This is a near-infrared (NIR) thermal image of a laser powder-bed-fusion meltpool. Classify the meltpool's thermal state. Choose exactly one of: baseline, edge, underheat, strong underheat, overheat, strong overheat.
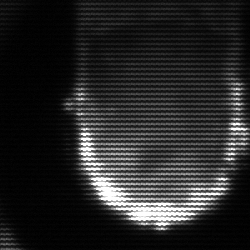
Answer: baseline